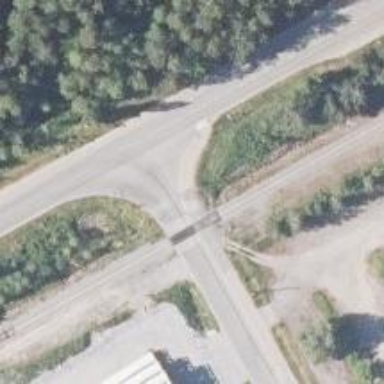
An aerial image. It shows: Railway crossing with saltire markings.